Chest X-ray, AP view. Patient: 31 years old, sex F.
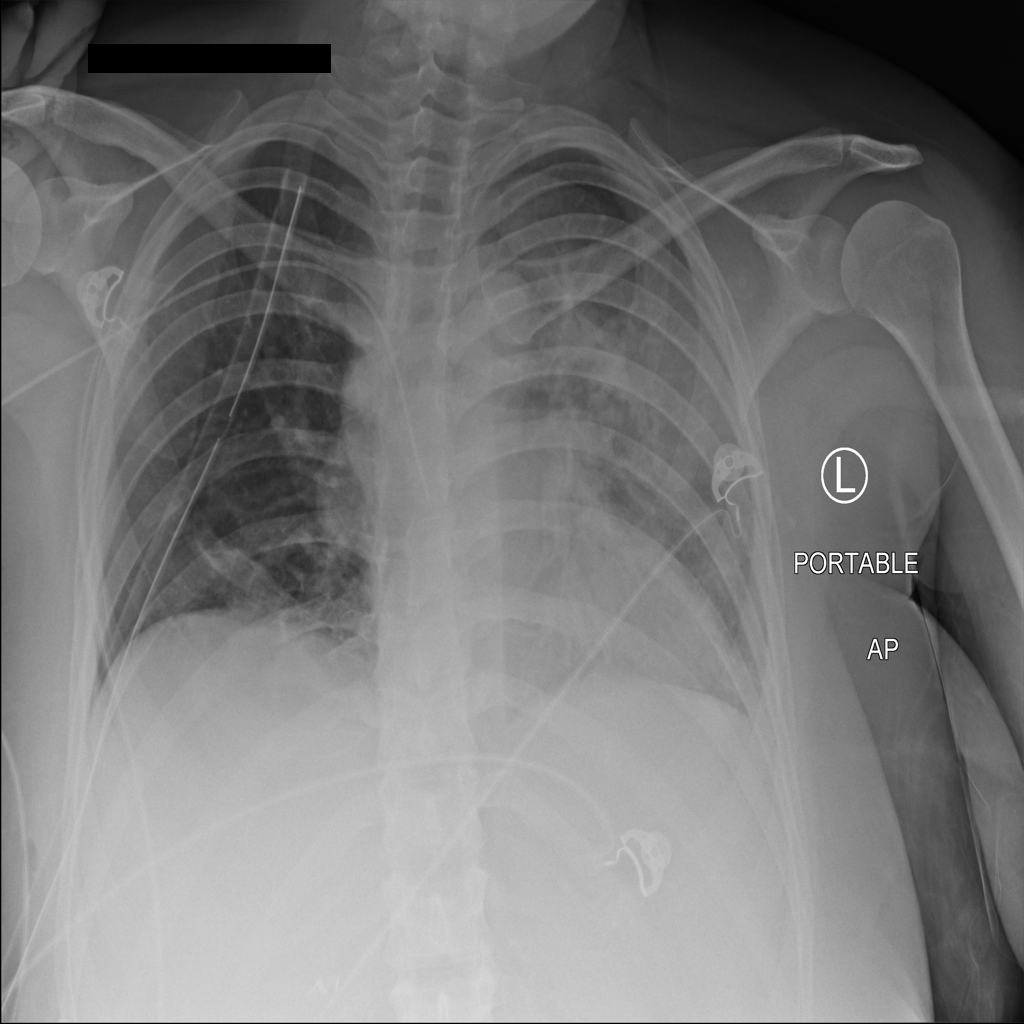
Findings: Consolidation